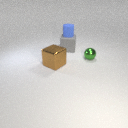
small green metal sphere to the right of large brown metal cube